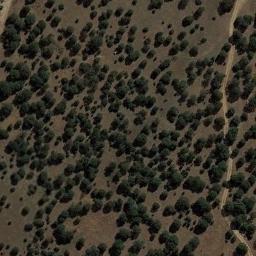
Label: chaparral